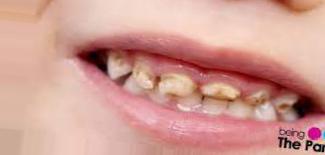
Condition: Tooth Discoloration